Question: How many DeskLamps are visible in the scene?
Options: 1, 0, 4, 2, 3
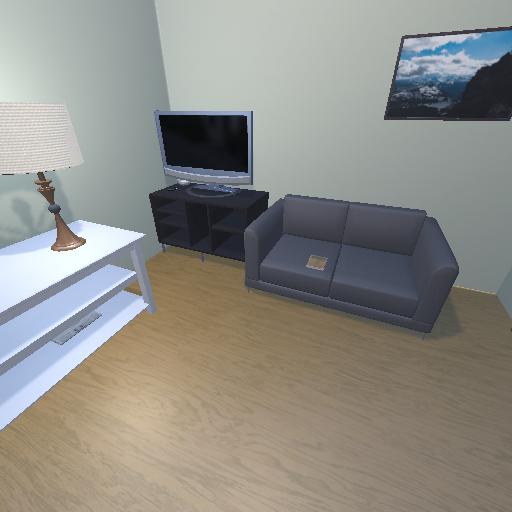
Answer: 1